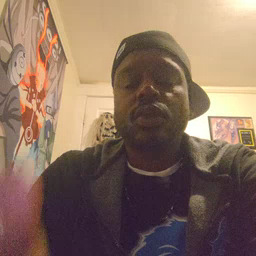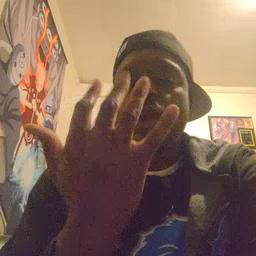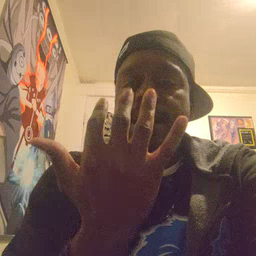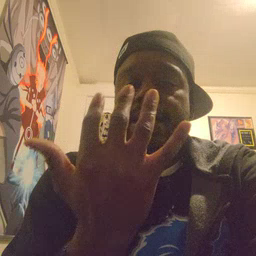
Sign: wait